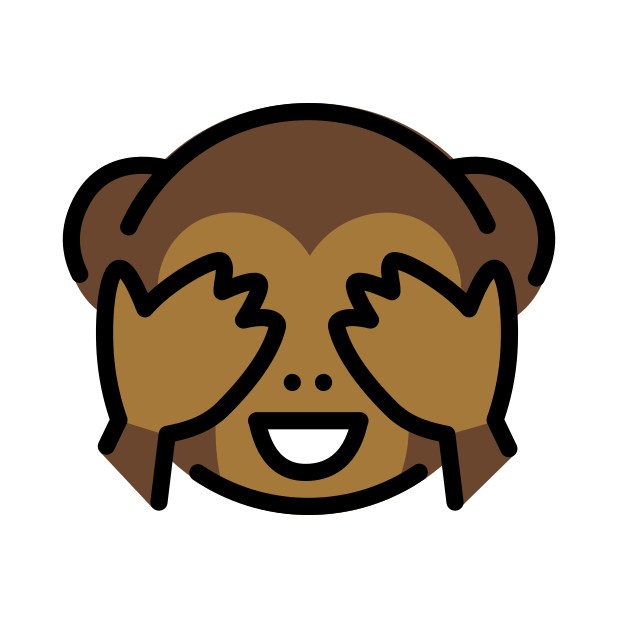
Emoji: 🙈
Name: see-no-evil monkey
Unicode: 0x1f648